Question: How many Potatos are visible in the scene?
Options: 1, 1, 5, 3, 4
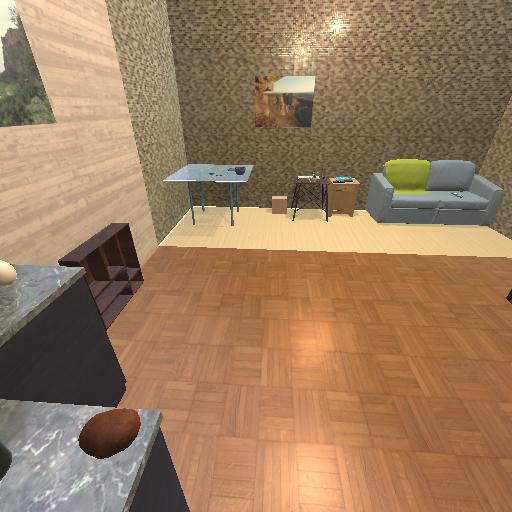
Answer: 1